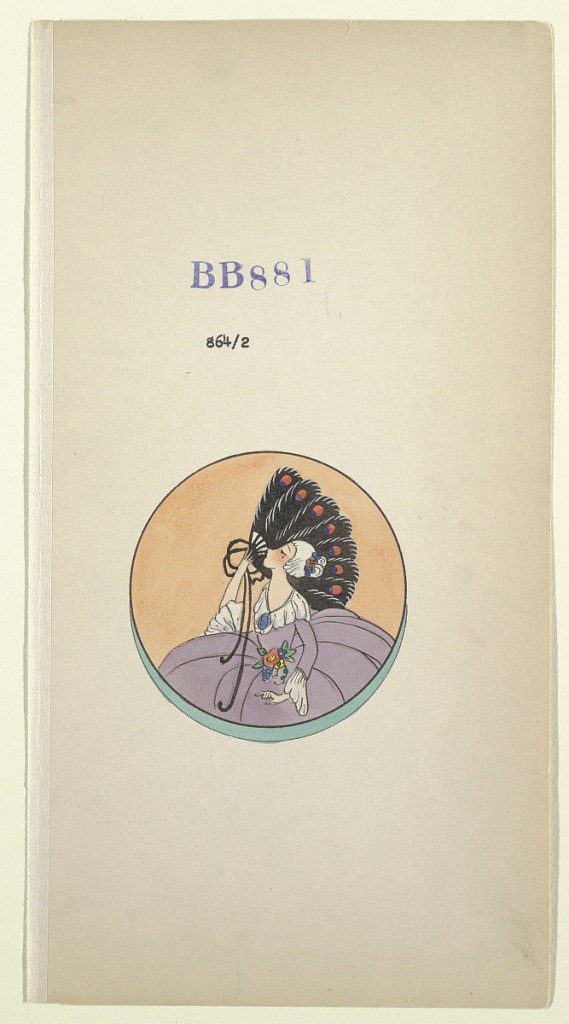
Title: Design for a Compact
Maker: Noritake, Japan and New York, New York, USA
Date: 1880–1910
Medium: Brush and gouache on cream paper
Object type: Drawing
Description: Design for a compact cover with a woman in a purple dress; holding a large black feather fan, against a light orange ground.